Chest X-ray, AP view. Patient: 65 years old, sex M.
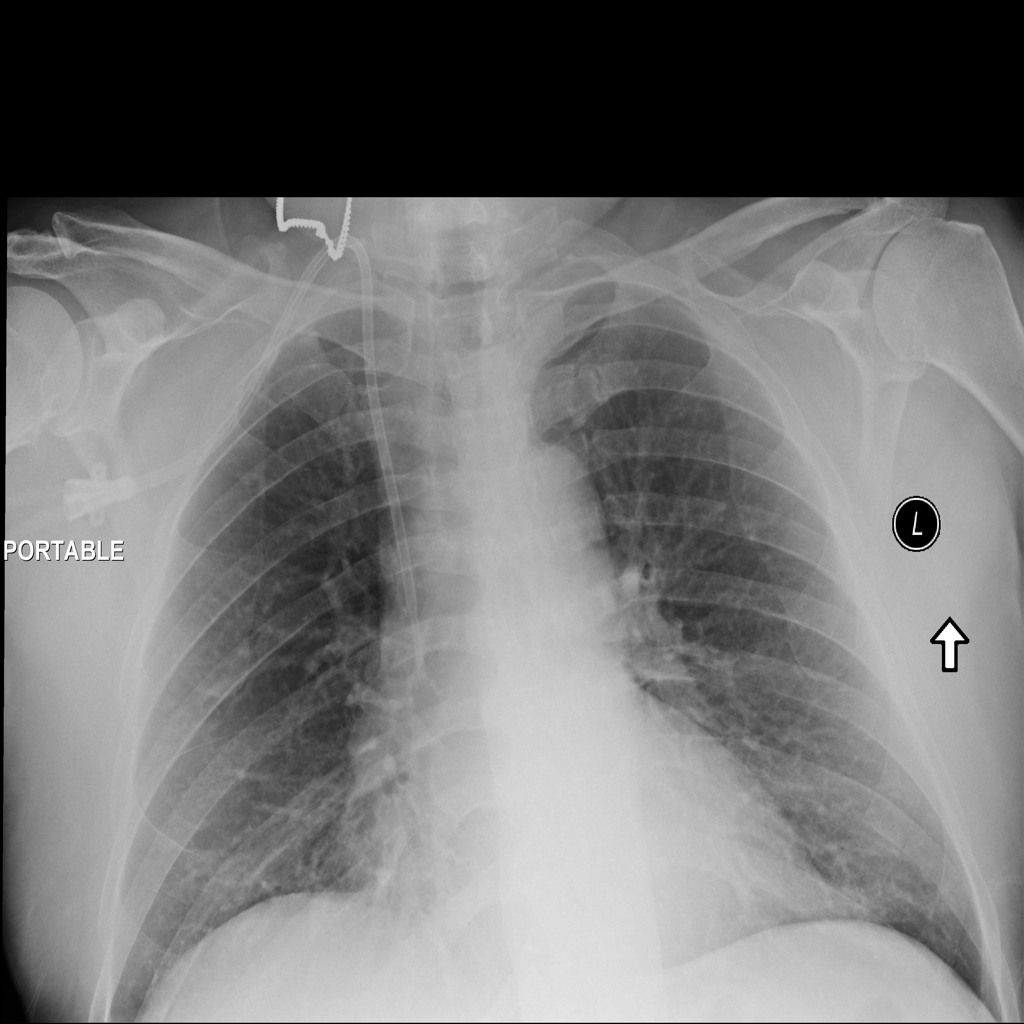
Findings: No Finding